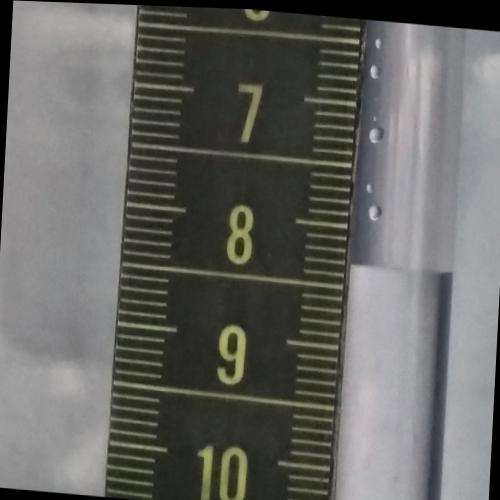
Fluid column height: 8.3 cm